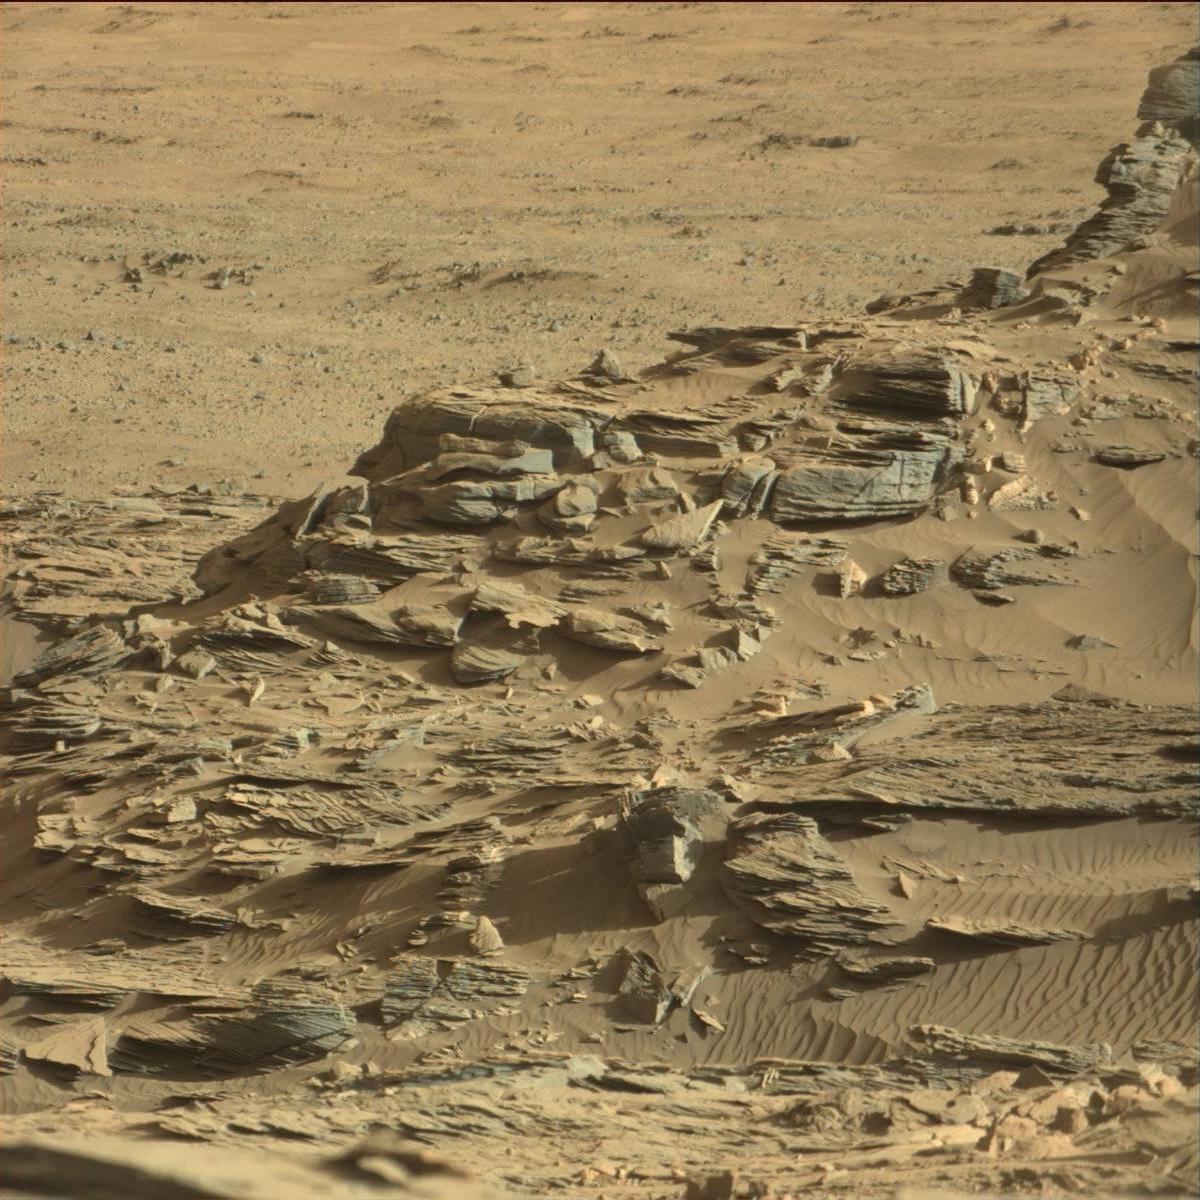
Terrain classes present: Bedrock, Sand / Soil